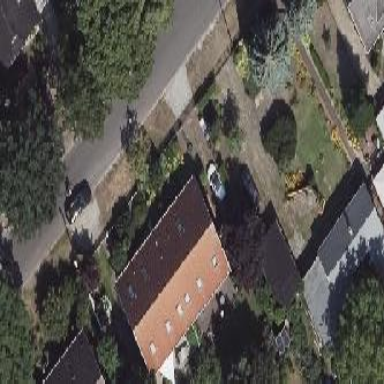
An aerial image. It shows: Gabled roofed house.